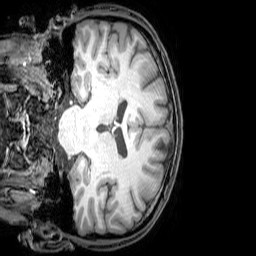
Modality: T1w
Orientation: coronal
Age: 23
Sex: male
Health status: healthy
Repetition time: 0.081 s
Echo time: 0.037 s